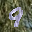
Label: 9